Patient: sex M, age 34
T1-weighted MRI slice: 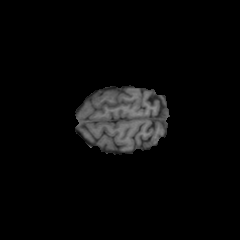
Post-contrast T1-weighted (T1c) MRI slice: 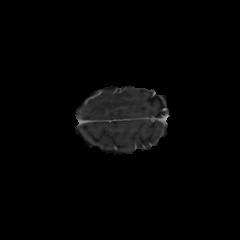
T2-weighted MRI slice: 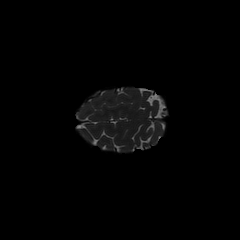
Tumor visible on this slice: no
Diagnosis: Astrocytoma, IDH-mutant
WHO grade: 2